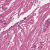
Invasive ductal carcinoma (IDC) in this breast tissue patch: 0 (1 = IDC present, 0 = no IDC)